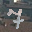
Label: 7